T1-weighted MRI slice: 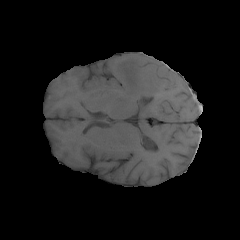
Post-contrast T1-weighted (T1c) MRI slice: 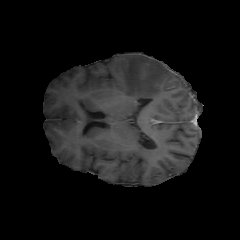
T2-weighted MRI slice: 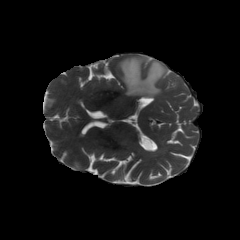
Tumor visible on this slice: yes